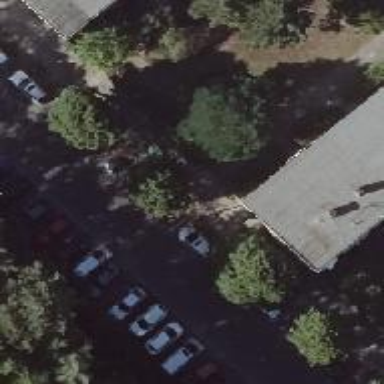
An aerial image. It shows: Residential road with asphalt surface. There is parallel parking on the right side of the street and perpendicular parking on the left side of the street.